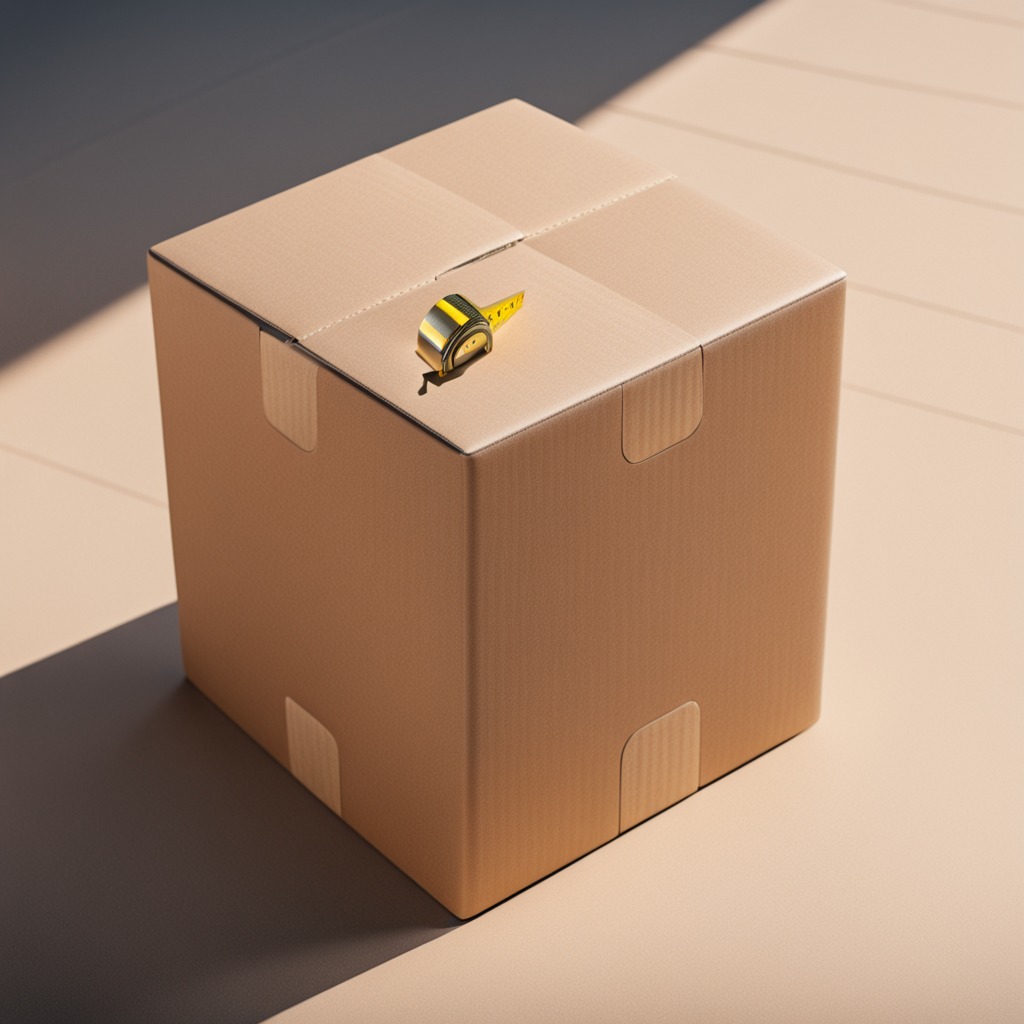
A measuring tape is lying on the cardboard box surface in an outdoor workshop during daytime bright natural light soft shadows slightly creased but